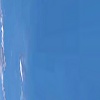
Label: water